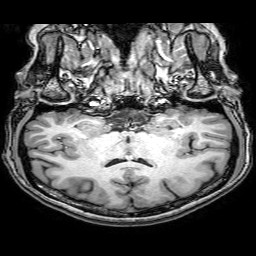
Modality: T1w
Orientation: sagittal
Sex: female
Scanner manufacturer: philips
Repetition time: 0.008156 s
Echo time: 0.00373 s